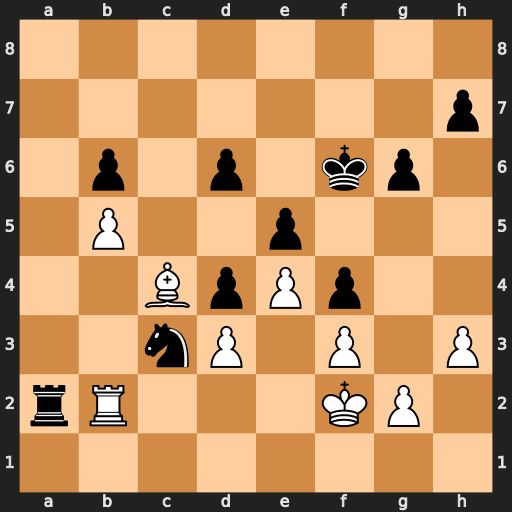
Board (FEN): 8/7p/1p1p1kp1/1P2p3/2BpPp2/2nP1P1P/rR3KP1/8
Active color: w
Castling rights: -
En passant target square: -
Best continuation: Rxa2 Nxa2 Bxa2